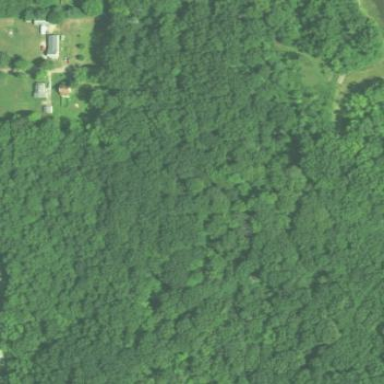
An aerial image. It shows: Beautiful woodland area.